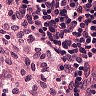
Metastatic tissue present: no